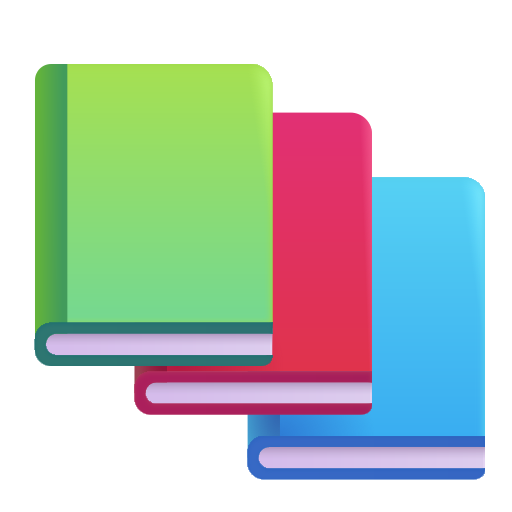
books color